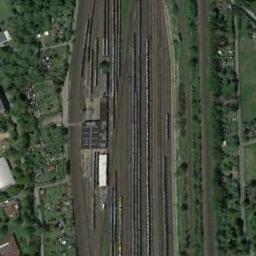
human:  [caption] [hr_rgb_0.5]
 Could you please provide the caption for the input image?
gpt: The railway is next to some trees and grass .

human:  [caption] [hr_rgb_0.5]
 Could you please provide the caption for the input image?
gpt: There are many trees beside the railway .

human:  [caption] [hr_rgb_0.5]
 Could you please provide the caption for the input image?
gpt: There is a row of grey buildings on one side of the railway .

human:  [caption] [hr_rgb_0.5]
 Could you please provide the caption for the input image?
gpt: These railways go through the green area and lots of trains are on the railways .

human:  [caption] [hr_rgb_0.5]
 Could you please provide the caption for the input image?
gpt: There are some green trees and meadows beside the railway with some trains .